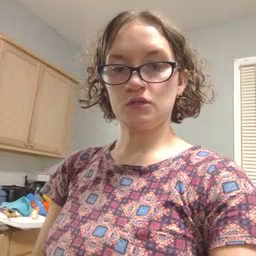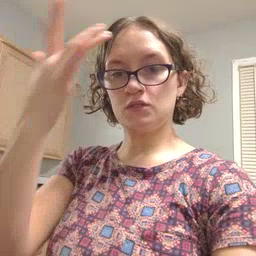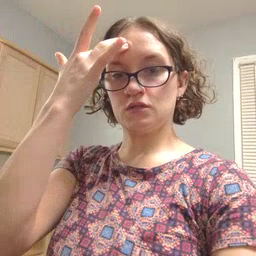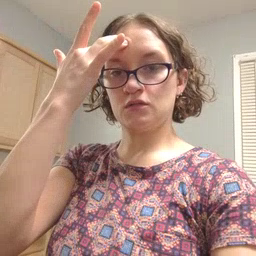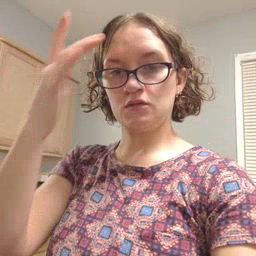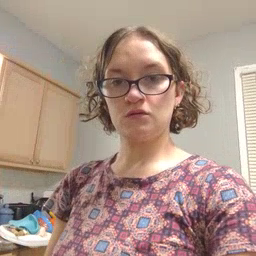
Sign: sick